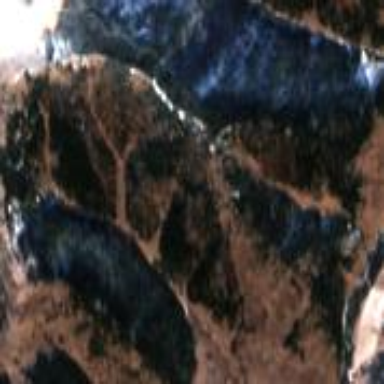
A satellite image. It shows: Coniferous forest area.